Field crop: maize
Growth stage: 2
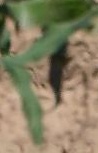
Species: maize